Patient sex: M
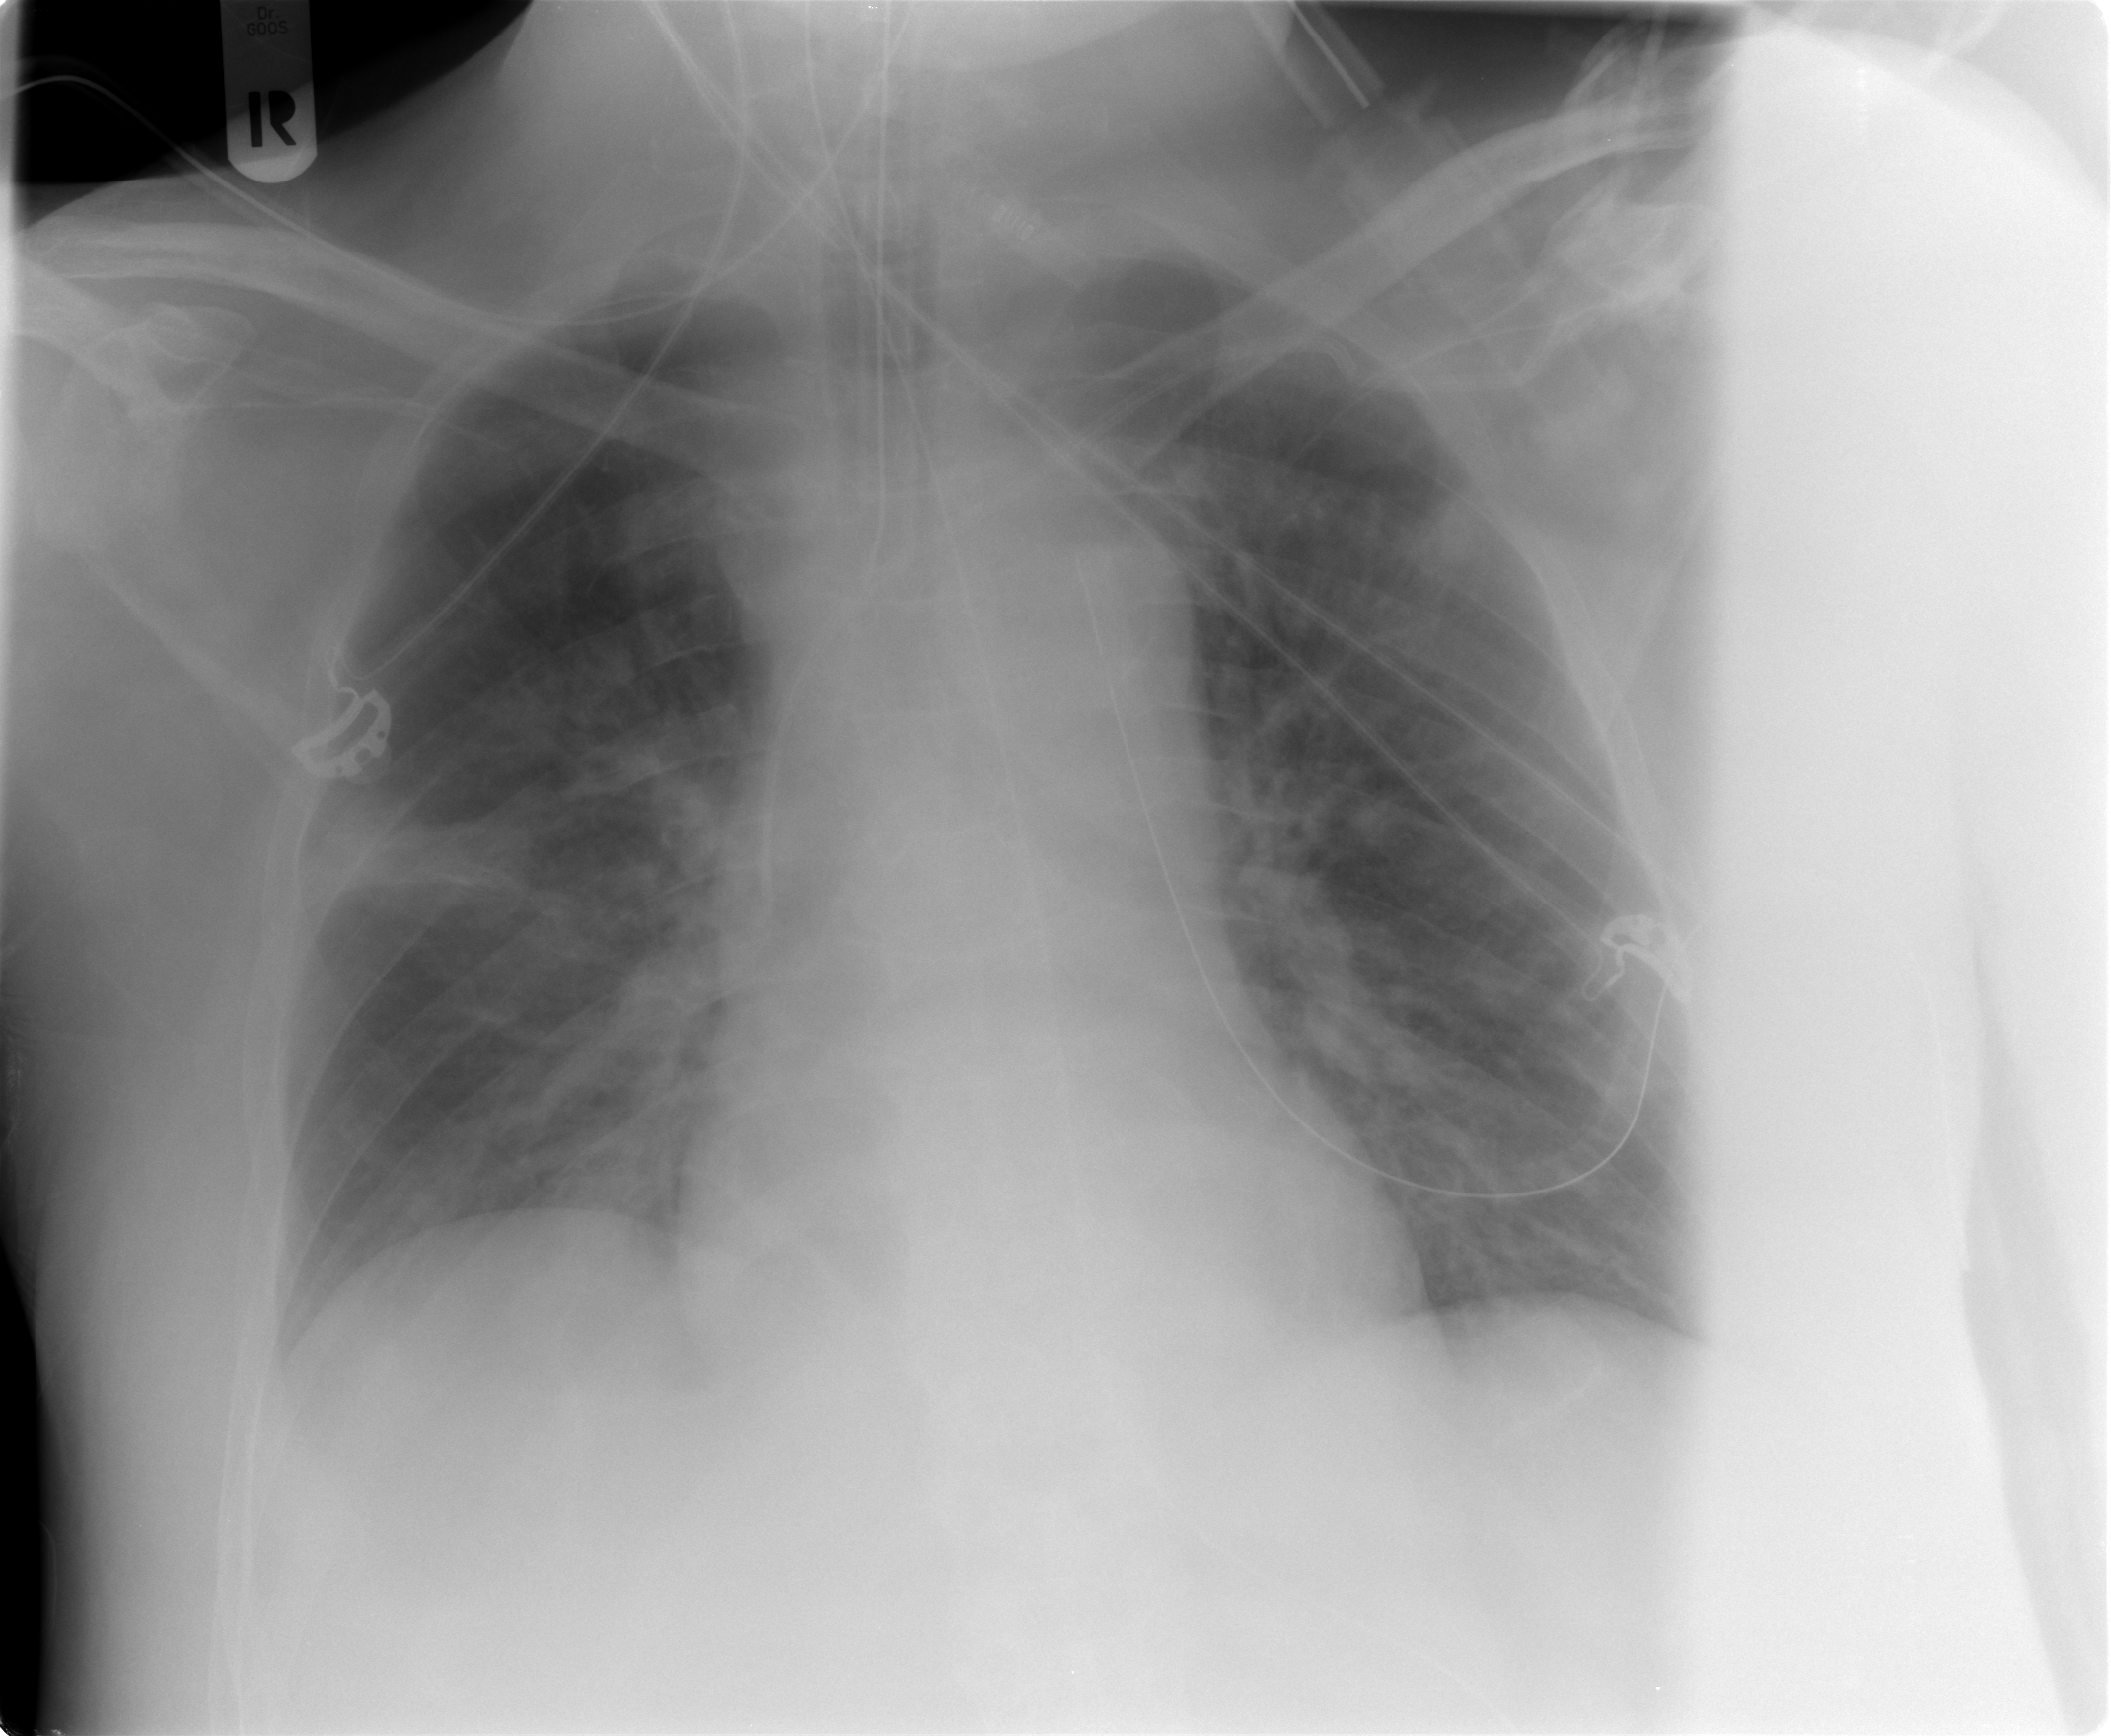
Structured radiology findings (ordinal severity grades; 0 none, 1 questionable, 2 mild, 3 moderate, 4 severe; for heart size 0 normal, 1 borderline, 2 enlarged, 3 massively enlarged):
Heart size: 0
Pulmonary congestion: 2
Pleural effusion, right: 0
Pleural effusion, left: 0
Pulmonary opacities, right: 2
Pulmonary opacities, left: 2
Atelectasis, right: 2
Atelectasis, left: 2